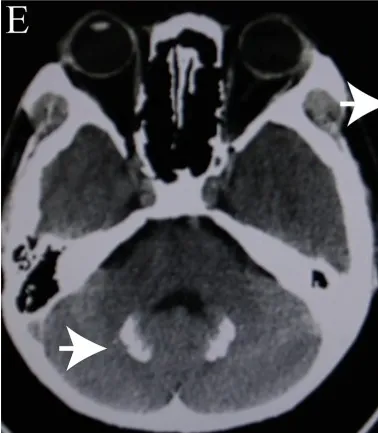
Heterotopic calcification. (E) Intracranial calcification.
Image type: radiology (ct)